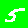
Digit: 5